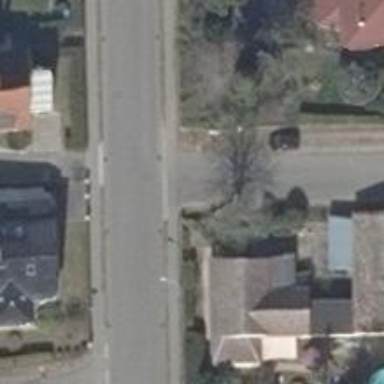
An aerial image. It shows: Road with "give way" sign.